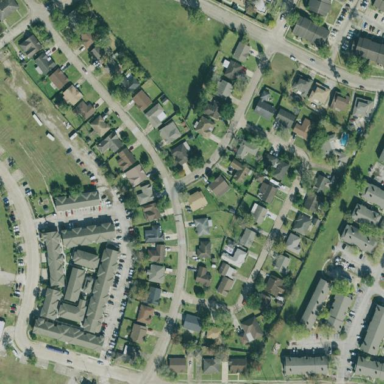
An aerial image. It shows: Residential neighbourhood.